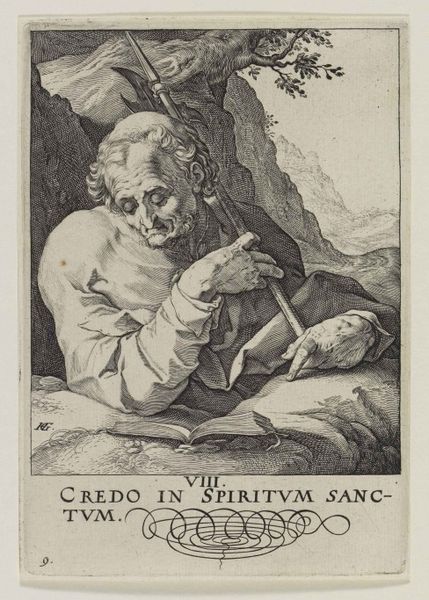
Titel: Christus, die 12 Apostel mit Paulus
Künstler: Hendrick Goltzius
Standort: Karlsruhe
Institution: Staatliche Kunsthalle Karlsruhe
Schlagwörter: baum, berg, blätter, dunkel, felsen, gott, hand, himmel, kopf, laub, mann, schatten, schlaf, umhang, weiß, wolken, bäume, landschaft, sitzen, äste, braun, finger, grau, haar, hell, hintergrund, hut, licht, mund, nase, ohr, schwarz, stirn, stützen, zeichnung, blick, tuch, weg, muster, ornament, alt, bart, hemd, kappe, wand, augen, bibel, falten, gesicht, halten, johannes, mensch, rahmen, spitze, stein, steine, trauer, bild, bildnis, hände, portrait, porträt, signatur, wache, ast, baumstamm, erde, hügel, natur, stamm, zweige, sonne, boden, geistlicher, gewand, haare, kutte, mantel, sitzend, blatt, kinn, locke, locken, schulter, tal, traurig, ranken, holzschnitt, schrift, wangen, wellen, papier, schlafen, italien, man, alter mann, stab, fahne, abhang, berge, fels, gebirge, mauer, grafik, graphik, kahl, linien, nautr, schlucht, luft, bischof, lanze, zeigefinger, inschrift, glatze, faltig, lesen, sitzt, goya, melancholisch, robe, gesenkt, faltenwurf, ellenbogen, liegend, zeigen, aufstützen, lider, unten, tusche, offen, alter, greis, krank, unterschrift, buch, glaube, einöde, wurzel, zweig, druck, schwarz weiss, druckgrafik, hochdruck, monogramm, schraffur, radierung, stich, titel, lockig, barrett, hakennase, seite, illustration, schwert, text, soldat, waffe, denker, beten, gebet, allegorie, augenlider, gravur, buchseite, buchtitel, schnörkel, talar, initialien, barett, seiten, felsne, wurzeln, runzeln, büchlein, schläfen, zahl, christus, gewehr, schreiben, axt, christlich, schmerz, rinde, dolch, priester, niedergeschlagen, gebirg, mönch, hellebarde, wächter, heiliger, wolkne, leser, gelehrter, speer, stange, lesend, dürer, geistlich, geöffnet, schreiber, jünger, heilig, kupferstich, aufgeschlagen, beil, glauben, opa, pfeil, spirale, christentum, weise, bildunterschrift, nummer, druch, sense, acht, meister, zepter, öffnen, geist, heiligenbild, lektüre, tonsur, latein, zeichnug, kringel, tum, asket, eremit, tiefdruck, biebel, einsiedler, apostel, heiliger geist, spiess, manel, had, evangelist, matthäus, erhebung, gelockt, flaten, paulus, schläfer, straé, helebarde, schift, arn, viii, aufliegen, hand finger, katechismus, bekenntnis, n, 1800, lombarde, in, 9, 8, hjimmel, alt mann, glaubensbekenntnis, #himmel, hd, #speer, schàdel, #druck, credo in spiritum sanctum, credo, stammn, spiritus, sanctus, mann hässlig, hässlilg#, spiritum, credi in spiritum sanctum, spiritujm, sanc, sanctum, credo in spiritum sanctrum, uweog, creda, credo in spirium sanctum, sactum, texct, viii., ornamentast, spiritum sanctum